Question: Using Neo4J 2.1.6 with Cypher.
I was wondering if it's possible to "" a query result column with a string ?
Following code generates error:

error with "..."
'''
MATCH (a)
RETURN a.name AS "My Alias Column Name";
'''
error without ...
'''
MATCH a
RETURN a.name AS My Alias Column Name;
'''
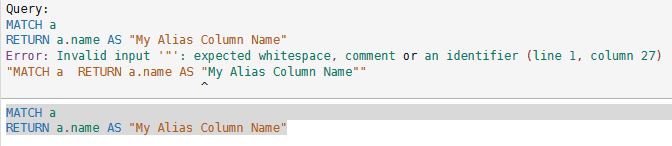
Answer: Spaces are possible, you can alias it using the backticks as follows:
'''
MATCH (a)
RETURN a.age AS 'My Alias Age Column Name';
'''